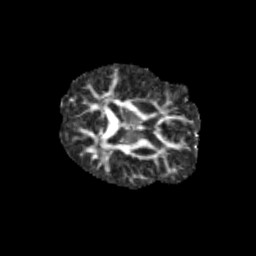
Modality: FA
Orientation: axial
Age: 10
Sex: male
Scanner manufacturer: siemens
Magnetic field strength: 3 T
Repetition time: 3.8 s
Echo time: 0.07 s